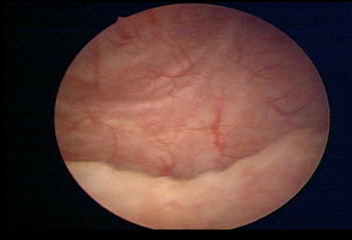
Modality: WLC
Class: Normal mucosa
Bladder cancer association: No